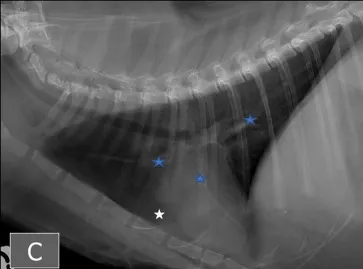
After 1 month An ill-defined unstructured interstitial lung pattern (blue arrows) and thin interlobar fissures (white arrows) consistent with mild pleural effusion are present at presentation. Mild cardiomegaly and subjectively enlarged pulmonary vessels are also noted (blue stars). After 1 month, the pulmonary pattern and interlobar fissures have resolved, and the cardiac silhouette and pulmonary vessels have decreased in size.
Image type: radiology (x_ray)